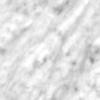
Label: no_change